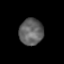
Tissue: lung
Cell type: Endothelial cells
Senescence score: 0.5901
Nuclear area (px): 620
Mean DAPI intensity: 98.385